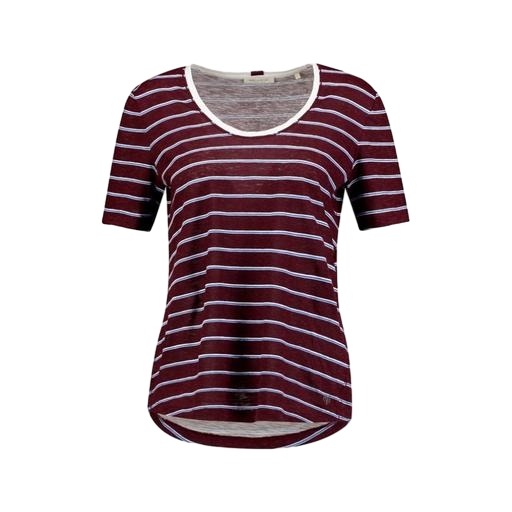
red striped jersey tee, maroon t shirt, striped t-shirt, white background